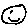
Label: smiley face